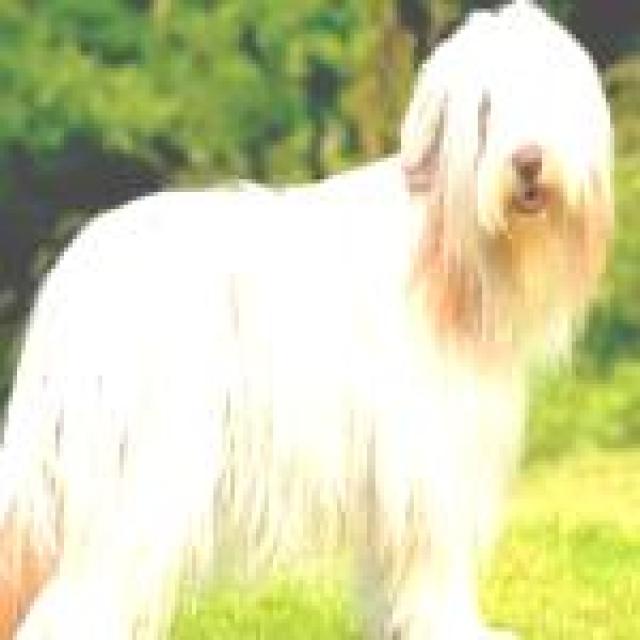
Healthy canine skin — no visible lesions, inflammation, or abnormalities. The skin and coat appear normal.